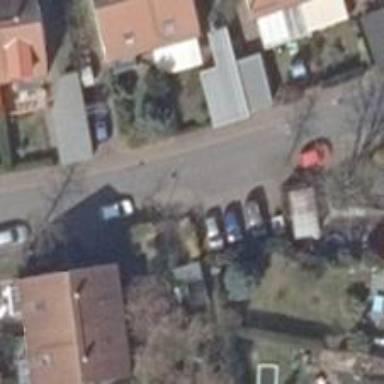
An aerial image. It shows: Living street.